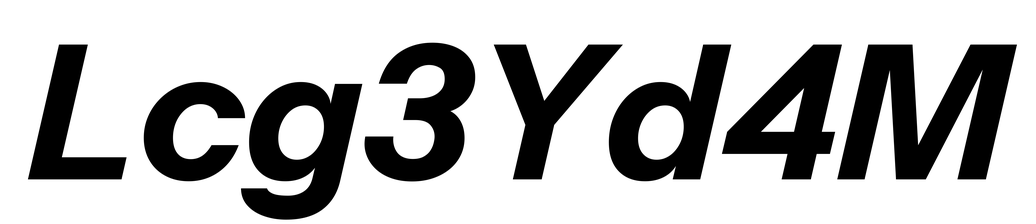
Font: InstrumentSans-Italic_Bold_Italic